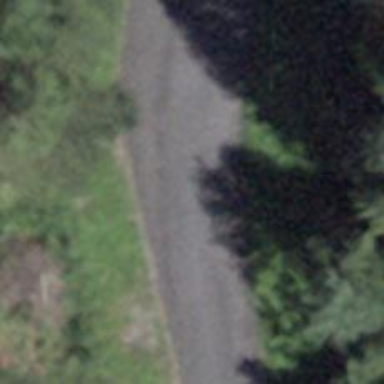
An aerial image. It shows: Unclassified road with paved surface.